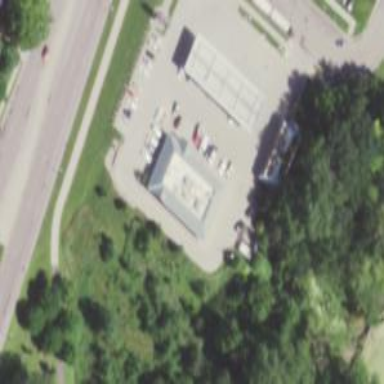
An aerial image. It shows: Convenience shop.